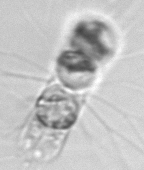
Label: Bacteriastrum